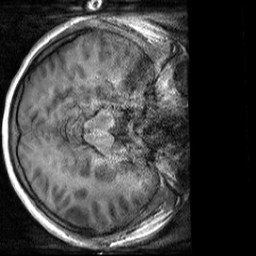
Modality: T1w
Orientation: axial
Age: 19
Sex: female
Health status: healthy
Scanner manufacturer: siemens
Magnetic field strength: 3 T
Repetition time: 2 s
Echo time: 0.00232 s